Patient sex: M
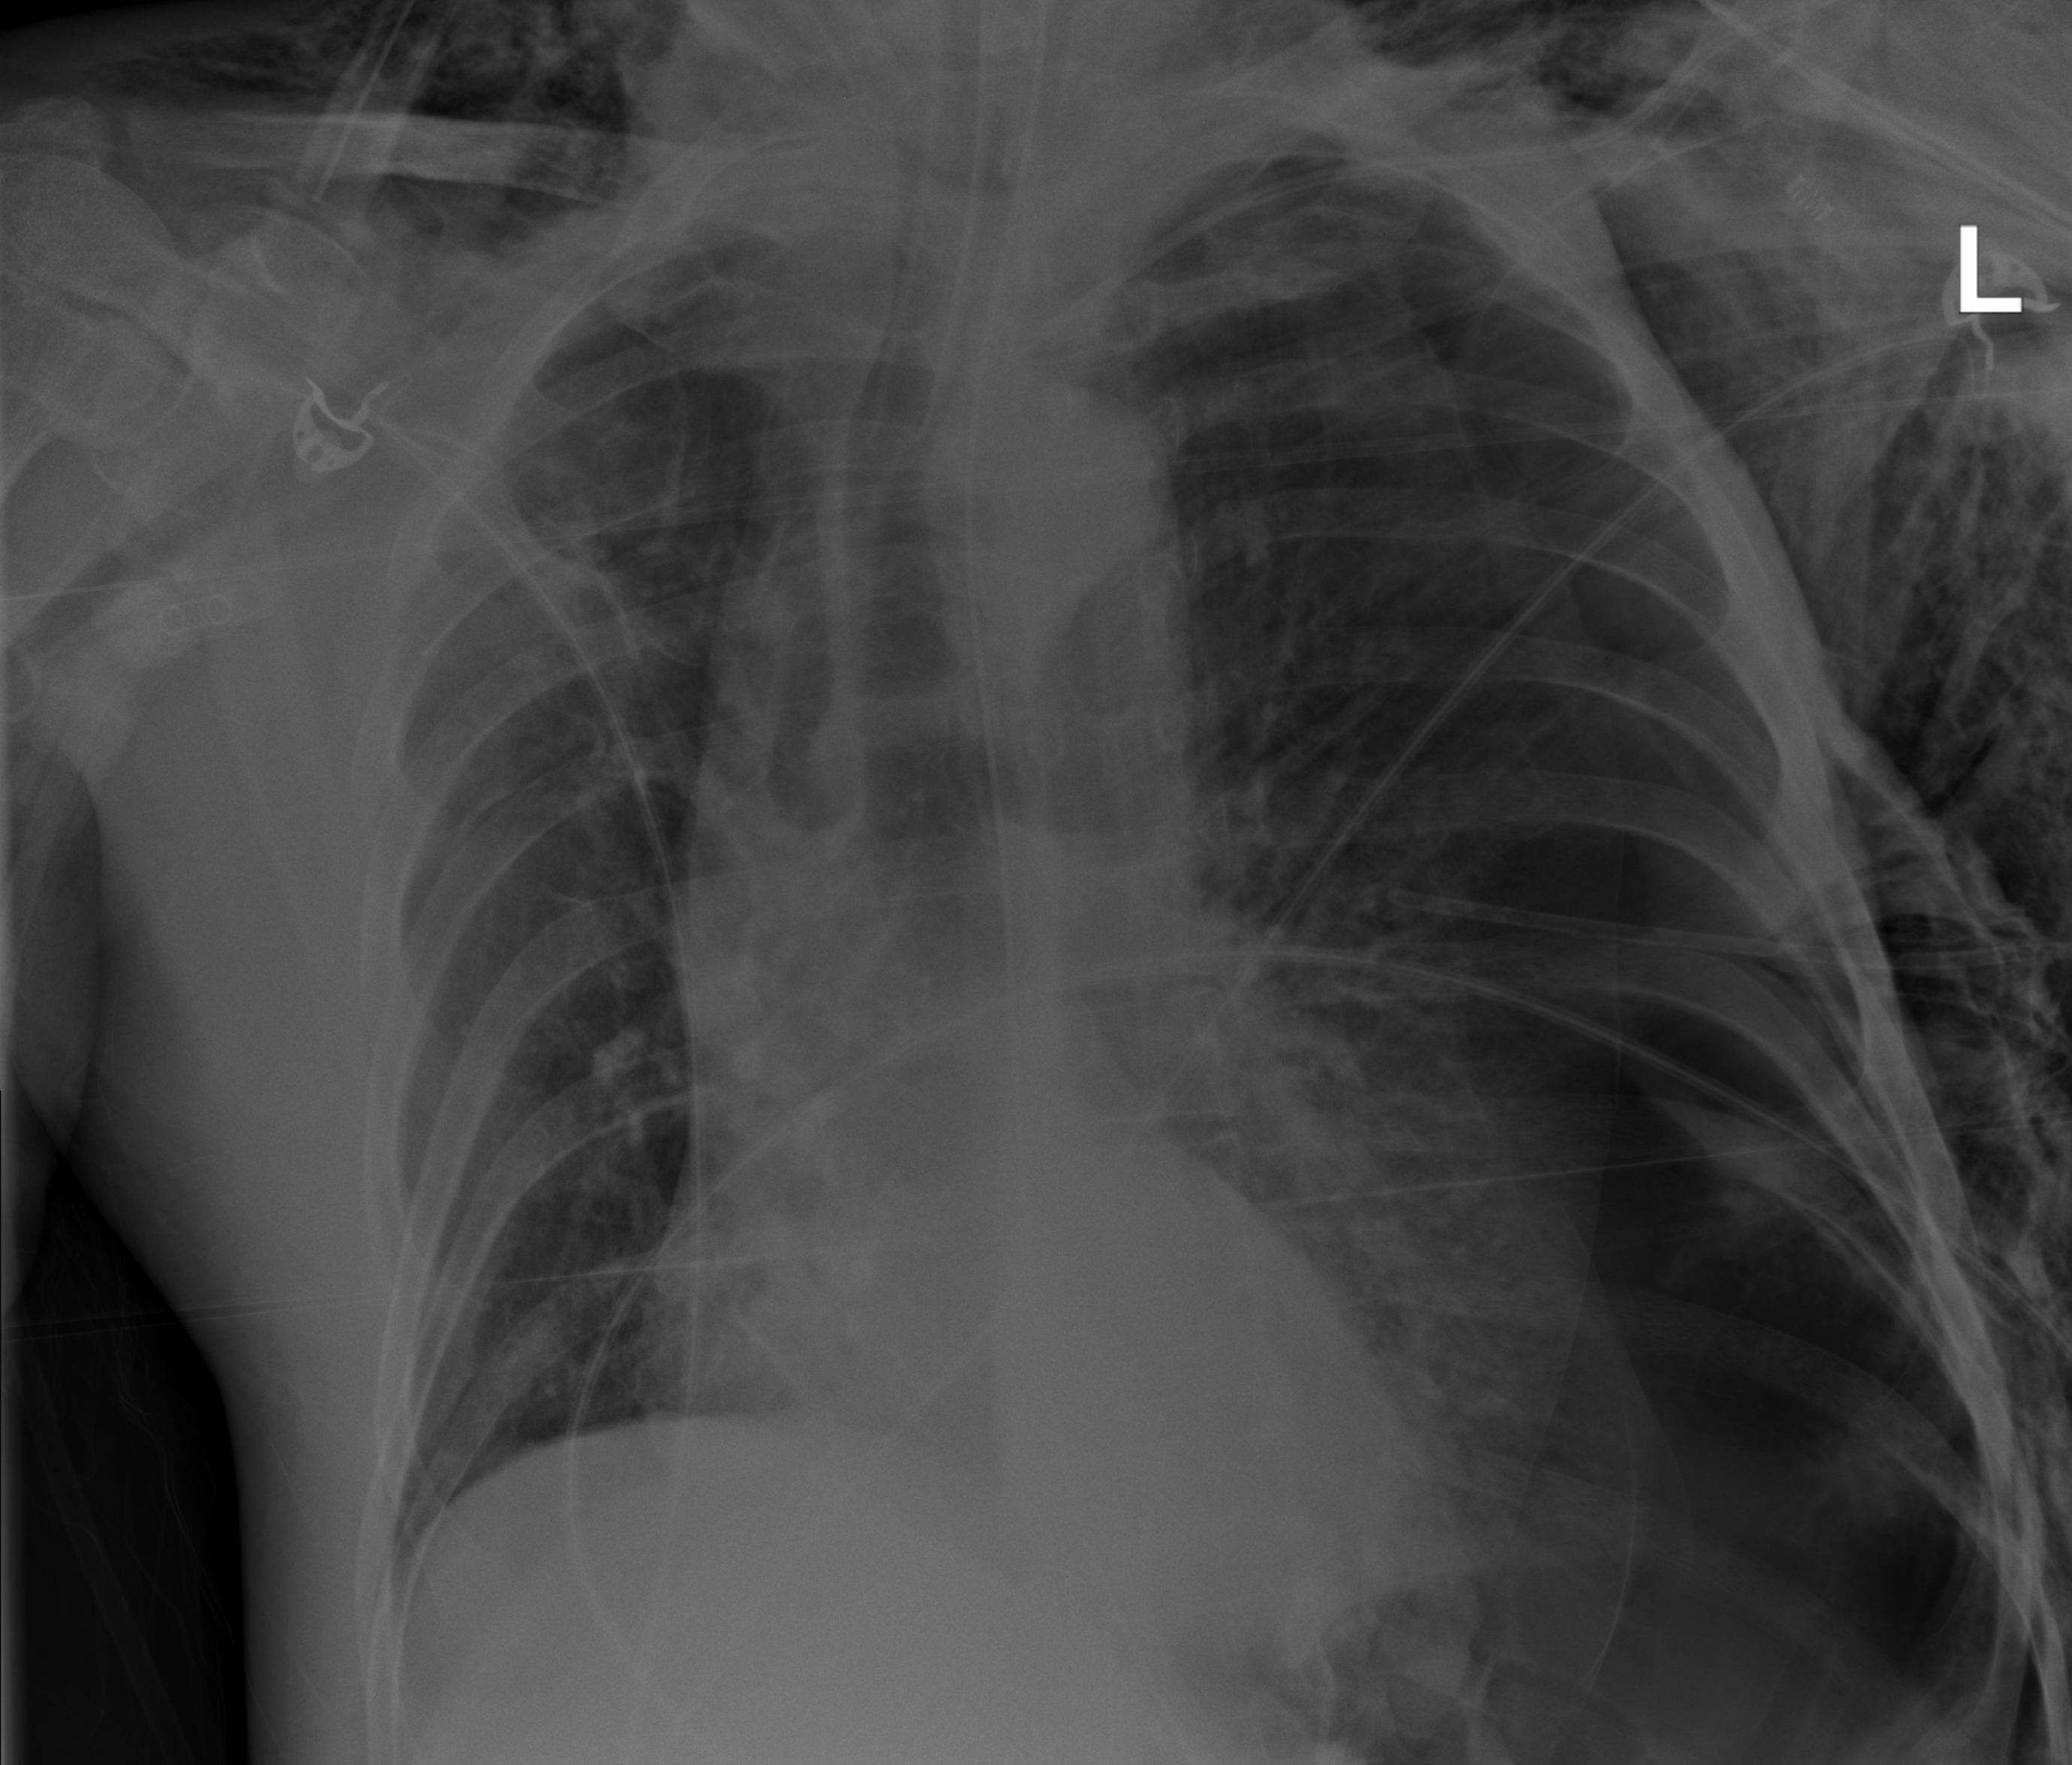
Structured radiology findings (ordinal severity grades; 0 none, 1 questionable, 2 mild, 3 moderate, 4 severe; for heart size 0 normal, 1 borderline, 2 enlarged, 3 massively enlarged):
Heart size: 2
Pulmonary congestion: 0
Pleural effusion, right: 0
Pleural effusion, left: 0
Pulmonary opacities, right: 0
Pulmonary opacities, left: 0
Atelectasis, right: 2
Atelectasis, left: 2